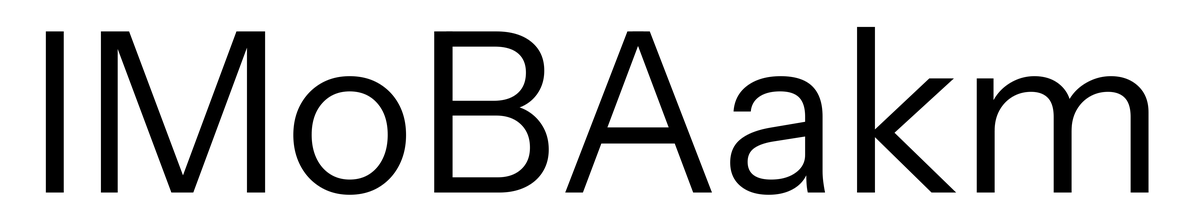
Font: InstrumentSans_Regular